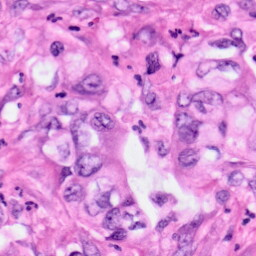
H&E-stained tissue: Pancreatic